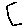
Label: hexagon